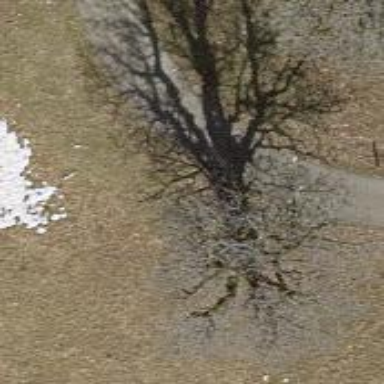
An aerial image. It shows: Single tag "natural: tree."